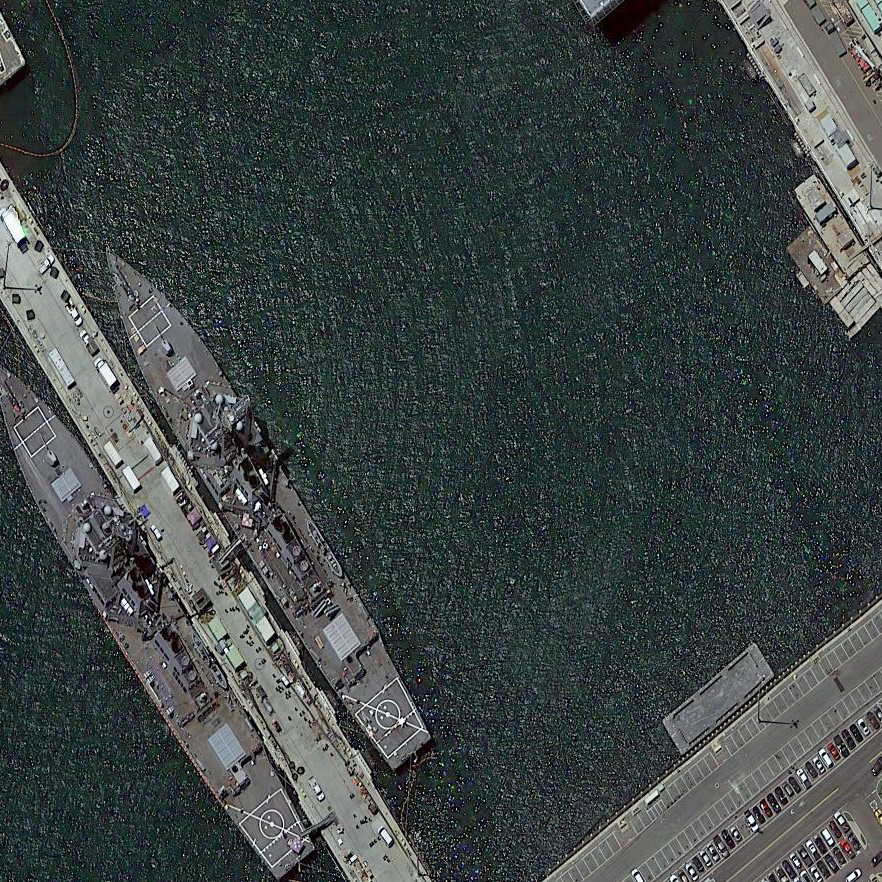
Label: destroyer